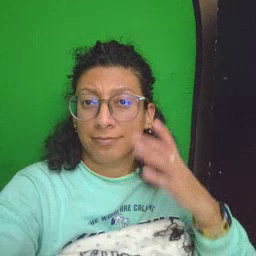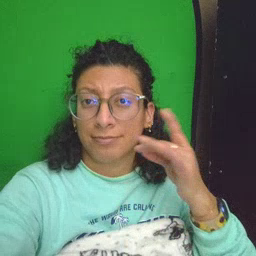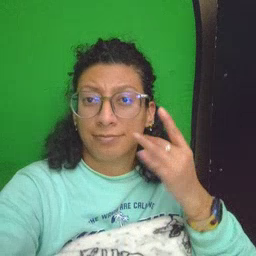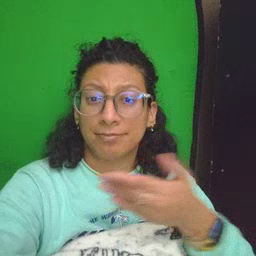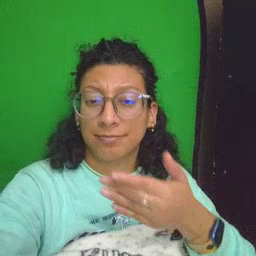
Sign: kitty